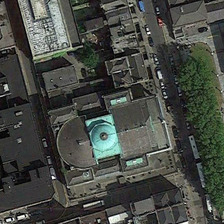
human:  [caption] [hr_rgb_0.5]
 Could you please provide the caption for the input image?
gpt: seven green trees are near a church .

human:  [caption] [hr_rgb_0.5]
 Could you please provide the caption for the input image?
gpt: seven green trees are near a church .

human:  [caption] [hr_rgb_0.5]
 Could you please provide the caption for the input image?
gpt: seven green trees are near a church .

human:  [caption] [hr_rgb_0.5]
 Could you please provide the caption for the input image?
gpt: seven green trees are near a church .

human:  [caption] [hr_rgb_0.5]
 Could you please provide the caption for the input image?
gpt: seven green trees are near a church .